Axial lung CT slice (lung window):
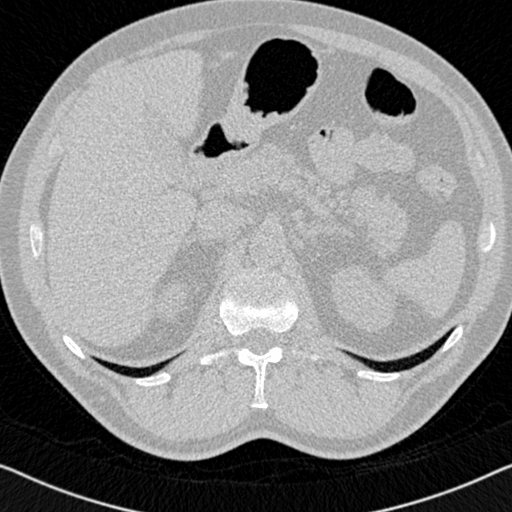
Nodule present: no